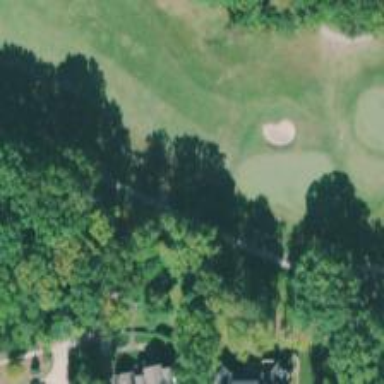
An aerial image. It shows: Golf-related image.